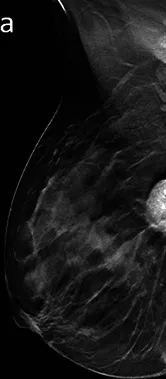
A. Right mammogram (mediolateral oblique view): partially visible oval, well-circumscribed deep mass.
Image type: radiology (x_ray)